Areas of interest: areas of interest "Jinhui Garden 3 Li"
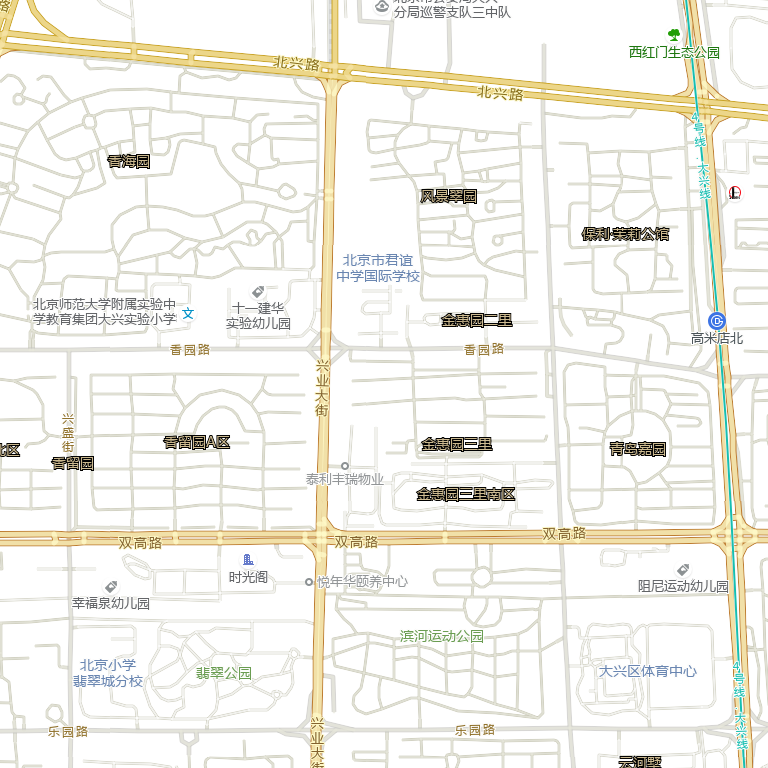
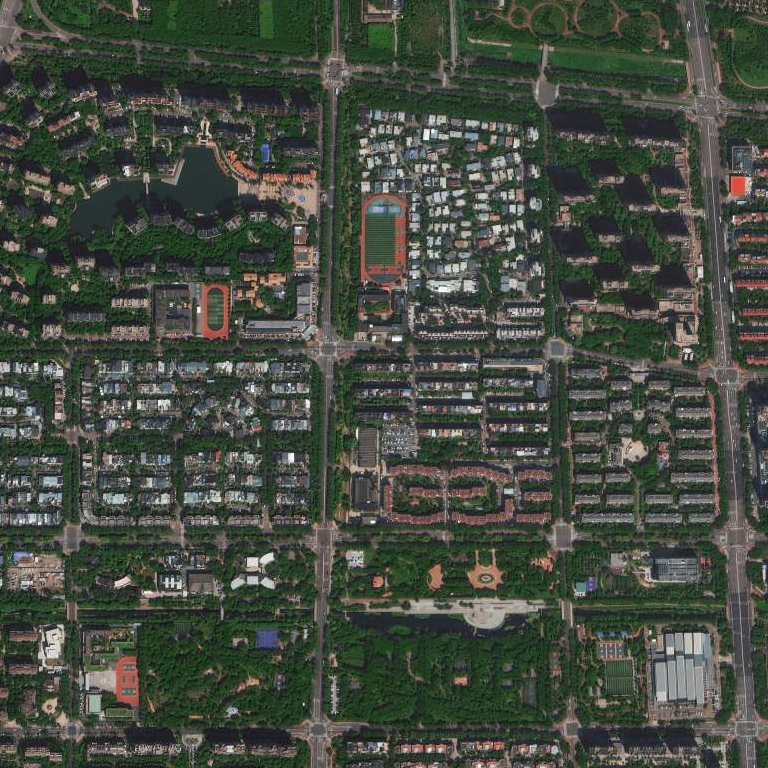